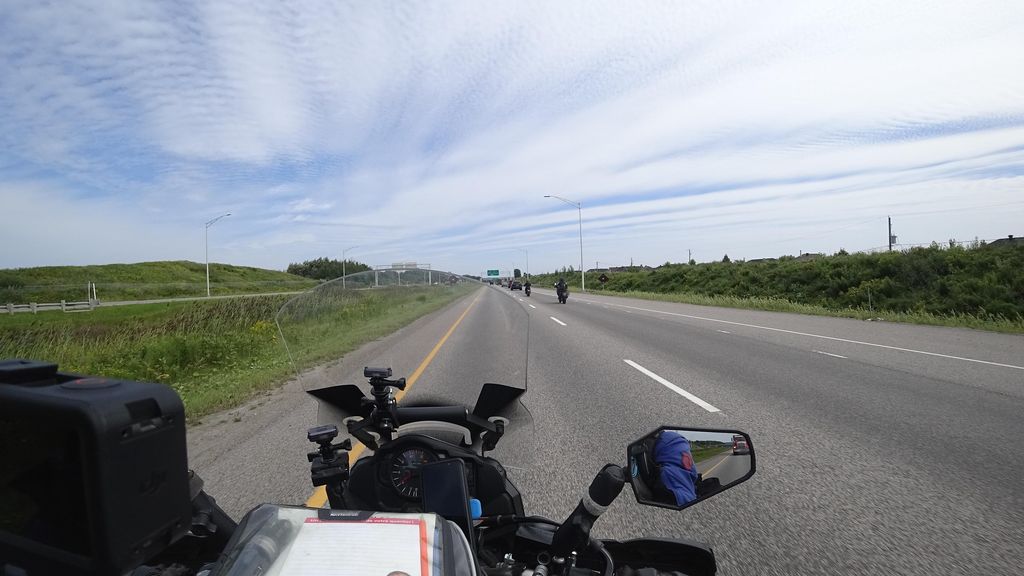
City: quebec_city